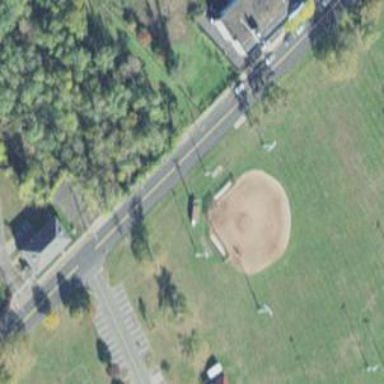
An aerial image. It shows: Baseball pitch for leisure and sports activities.